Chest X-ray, AP view. Patient: 48 years old, sex F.
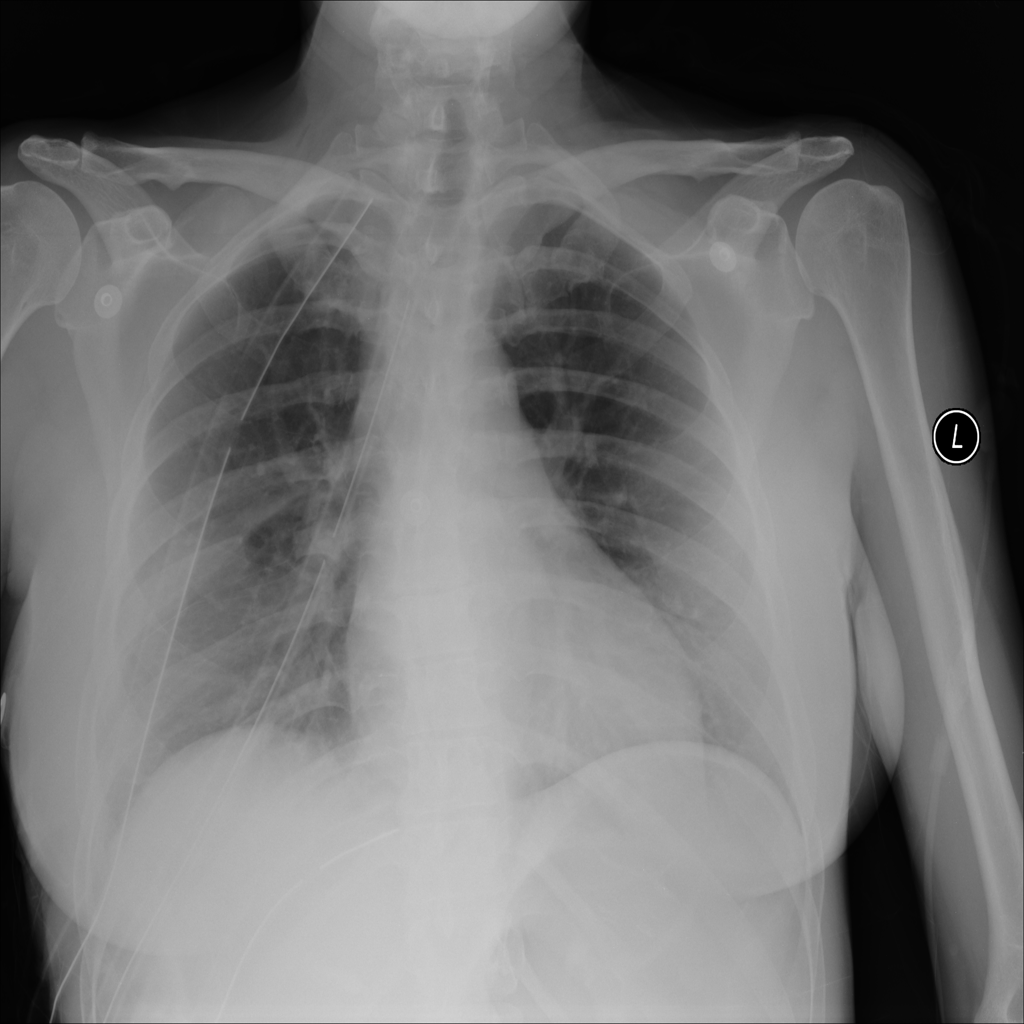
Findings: No Finding